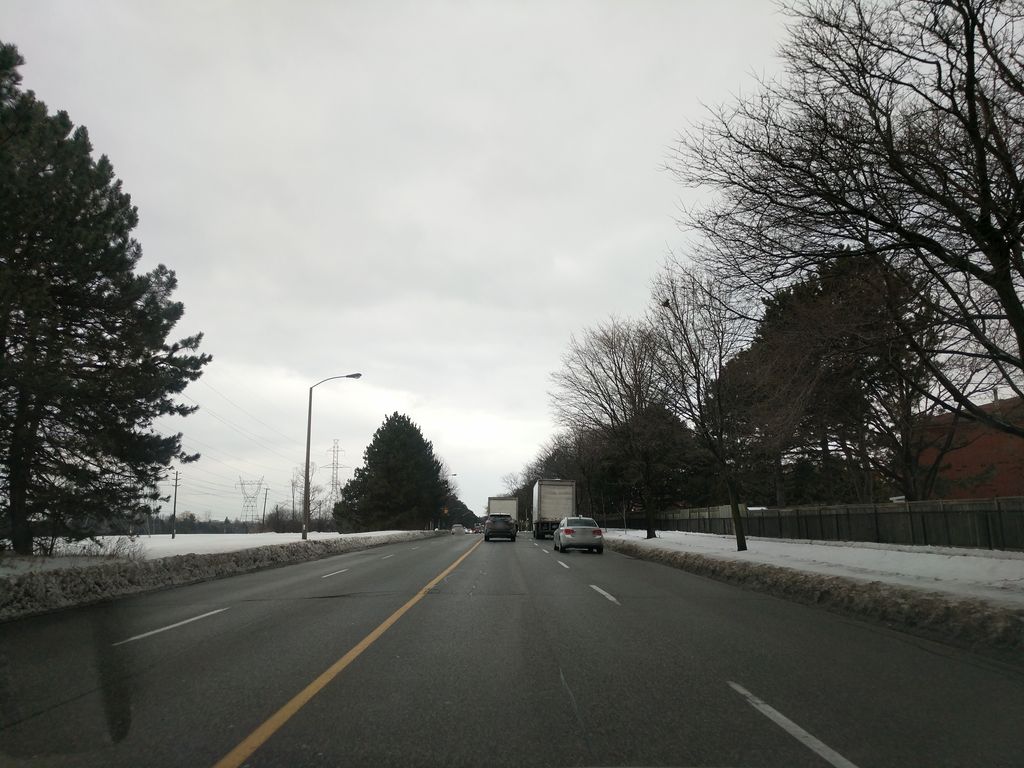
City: toronto